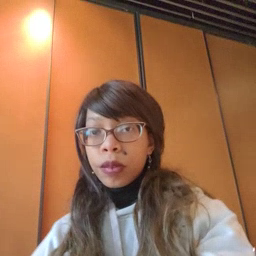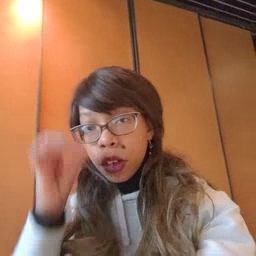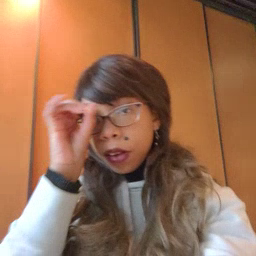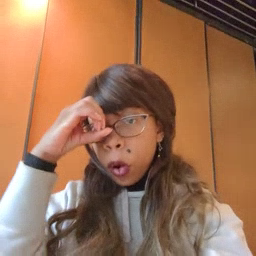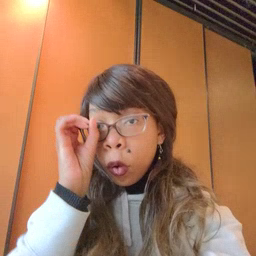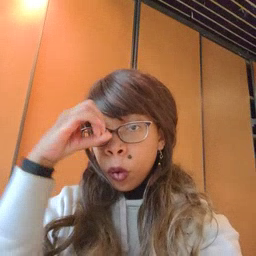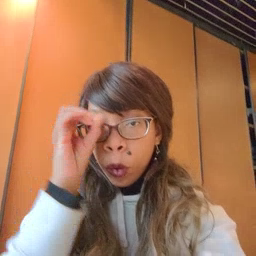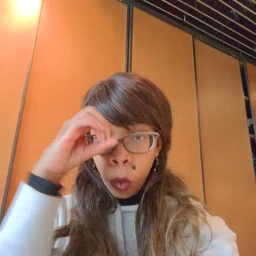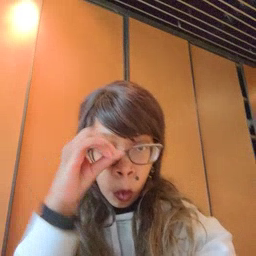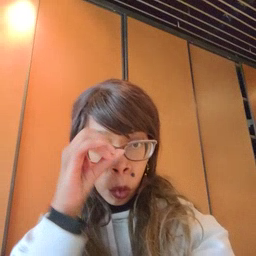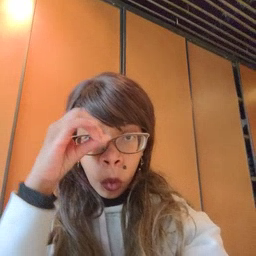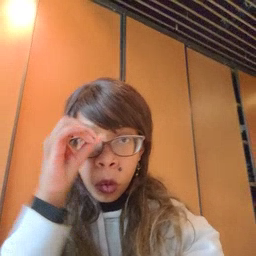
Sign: owl